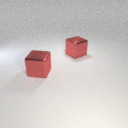
large red metal cube in front of large red metal cube